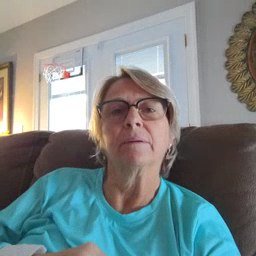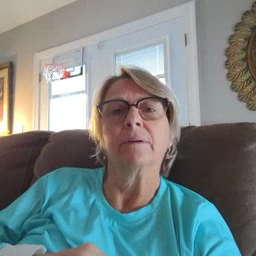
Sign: bath